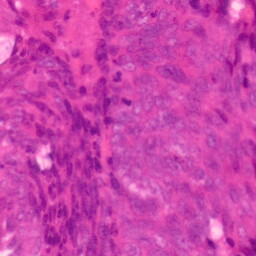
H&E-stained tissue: Colon